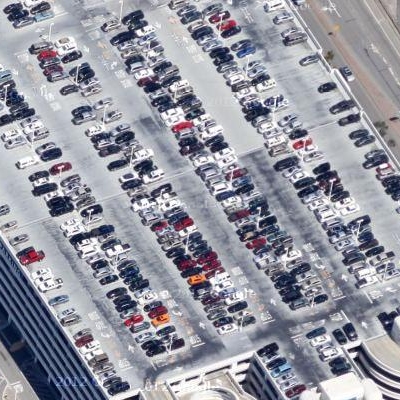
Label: gParking